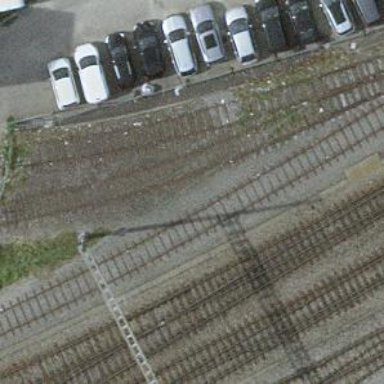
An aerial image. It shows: Unused railway yard.